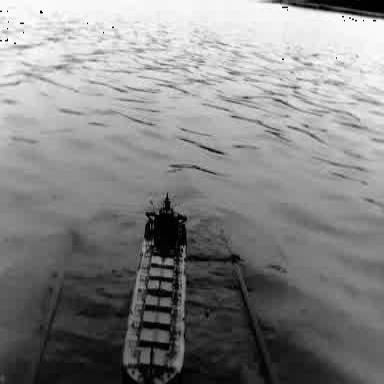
There is a liner in the infrared image.